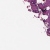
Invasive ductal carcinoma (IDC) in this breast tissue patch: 0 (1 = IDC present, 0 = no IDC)